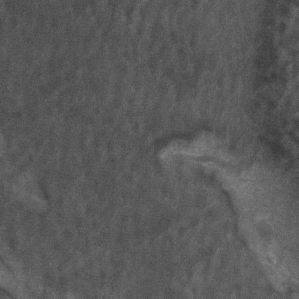
Label: non_frost